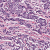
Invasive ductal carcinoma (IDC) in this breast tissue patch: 1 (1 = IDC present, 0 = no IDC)